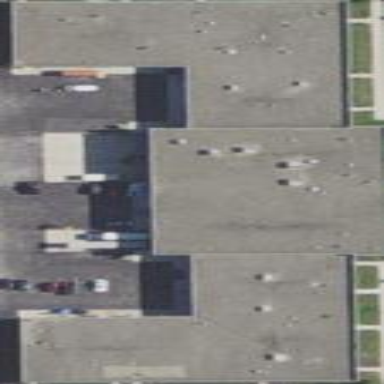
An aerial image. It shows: Commercial building.